Question: Ok so i have searched through probably 50 or so threads here on SO and cant find a solution yet. i have a navigation bar that is 1000px wide by 47px tall. i have a logo that is 135px tall and 167px wide. i want this image to sit dead center on the menu and extend above it. the image has the angled design i want to connect to the edges of the menu on either side. here is a mockup of what i would like for it to look like vs how it looks now.

My CSS:
'''
.masthead {
height: 70px;
background-image: url(../img/rmr-masthead.png);
background-repeat: no-repeat;
background-position: center center;
}
/* == Nav Menu == */
.ribbon {
width: 1000px;
max-height: 47px;
position: absolute;
text-align: center;
font-size: 17px!important;
background: #bd7d4c;
background: -webkit-gradient(linear, left top, left bottom, from(#bd7d4c), to(#7a4520));
background: -webkit-linear-gradient(top, #bd7d4c, #7a4520);
background: -moz-linear-gradient(top, #bd7d4c, #7a4520);
background: -ms-linear-gradient(top, #bd7d4c, #7a4520);
background: -o-linear-gradient(top, #bd7d4c, #7a4520);
background-image: -ms-linear-gradient(top, #bd7d4c 0%, #7a4520 100%);
-webkit-box-shadow:0 1px 4px rgba(0, 0, 0, 0.3), 0 0 40px rgba(0, 0, 0, 0.1) inset;
-moz-box-shadow:0 1px 4px rgba(0, 0, 0, 0.3), 0 0 40px rgba(0, 0, 0, 0.1) inset;
box-shadow:0 1px 4px rgba(0, 0, 0, 0.3), 0 0 40px rgba(0, 0, 0, 0.1) inset;
}
.ribbon:before, .ribbon:after {
content:'';
position: absolute;
display: block;
bottom: -1em;
border: 1.5em solid #754a15;
z-index: -1;
}
.ribbon:before {
left: -2em;
border-right-width: 1.5em;
border-left-color: transparent;
-webkit-box-shadow: rgba(000, 000, 000, 0.4) 1px 1px 1px;
-moz-box-shadow: rgba(000, 000, 000, 0.4) 1px 1px 1px;
box-shadow: rgba(000, 000, 000, 0.4) 1px 1px 1px;
}
.ribbon:after {
right: -2em;
border-left-width: 1.5em;
border-right-color: transparent;
-webkit-box-shadow: rgba(000, 000, 000, 0.4) -1px 1px 1px;
-moz-box-shadow: rgba(000, 000, 000, 0.4) -1px 1px 1px;
box-shadow: rgba(000, 000, 000, 0.4) -1px 1px 1px;
}
.ribbon .ribbon-content:before, .ribbon .ribbon-content:after {
border-color: #66320f transparent transparent transparent;
position: absolute;
display: block;
border-style: solid;
bottom: -1em;
content:'';
}
.ribbon .ribbon-content:before {
left: 0;
border-width: 1em 0 0 1em;
}
.ribbon .ribbon-content:after {
right: 0;
border-width: 1em 1em 0 0;
}
.nav {
list-style-type:none;
margin:0;
padding:0;
margin-left: auto;
margin-right: auto;
width: 901px;
height: 0;
}
.nav li {
display:block;
float: left;
}
.nav li a {
display:block;
position: relative;
z-index: 1;
padding-top: 13px;
padding-bottom: 12px;
margin-left: 1px;
width: 120px;
font-size: 16px;
color: #f5f5f5;
text-shadow: #493724 0 -1px 0;
text-decoration: none;
border-right: 1px solid #6b3700;
-webkit-box-shadow: 1px 0px 0px 0px rgba(212, 154, 91, 0.49);
-moz-box-shadow: 1px 0px 0px 0px rgba(212, 154, 91, 0.49);
box-shadow: 1px 0px 0px 0px rgba(212, 154, 91, 0.49);
}
.nav li:first-child {
border-left: 1px solid #6b3700;
-webkit-box-shadow: inset 1px 0px 0px 0px rgba(212, 154, 91, 0.49);
-moz-box-shadow: inset 1px 0px 0px 0px rgba(212, 154, 91, 0.49);
box-shadow: inset 1px 0px 0px 0px rgba(212, 154, 91, 0.49);
}
.nav li a:before {
width: 100%;
height: 100%;
display: block;
position: absolute;
top: 0;
left: 0;
z-index: -1;
opacity: 0;
background: #c3885b;
/* Old browsers */
background: -moz-linear-gradient(top, #c3885b 0%, #905226 100%);
/* FF3.6+ */
background: -webkit-gradient(linear, left top, left bottom, color-stop(0%, #c3885b), color-stop(100%, #905226));
/* Chrome,Safari4+ */
background: -webkit-linear-gradient(top, #c3885b 0%, #905226 100%);
/* Chrome10+,Safari5.1+ */
background: -o-linear-gradient(top, #c3885b 0%, #905226 100%);
/* Opera 11.10+ */
background: -ms-linear-gradient(top, #c3885b 0%, #905226 100%);
/* IE10+ */
background: linear-gradient(to bottom, #c3885b 0%, #905226 100%);
/* W3C */
filter: progid:DXImageTransform.Microsoft.gradient(startColorstr='#c3885b', endColorstr='#905226', GradientType=0);
/* IE6-9 */
-webkit-transition: all 250ms linear;
/* before hack */
content:".";
text-indent: -99999px;
}
.nav li a:hover:before {
opacity: 1;
}
.ribbon img {
position: relative;
margin-top: -100px;
background-color: whitesmoke;
float: left;
padding: 0;
margin: 0;
width: 167px;
height: 117px;
vertical-align:bottom;
display: inline-block;
}
'''
My HTML
'''
<div class="masthead">
</div>
<div class="ribbon">
<ul class="nav">
<li><span class="navhover"></span><a href="index">Home</a>
</li>
<li><span class="navhover"></span><a href="about">About Us</a>
</li>
<li><span class="navhover"></span><a href="about">About Bison</a>
</li>
</ul>
<img src="./img/logo-nav.png">
<ul class="nav">
<li><span class="navhover"></span><a href="recipies">Recipies</a>
</li>
<li><span class="navhover"></span><a href="products">Products</a>
</li>
<li><span class="navhover"></span><a href="contact">Contact Us</a>
</li>
</ul>
</div>
'''
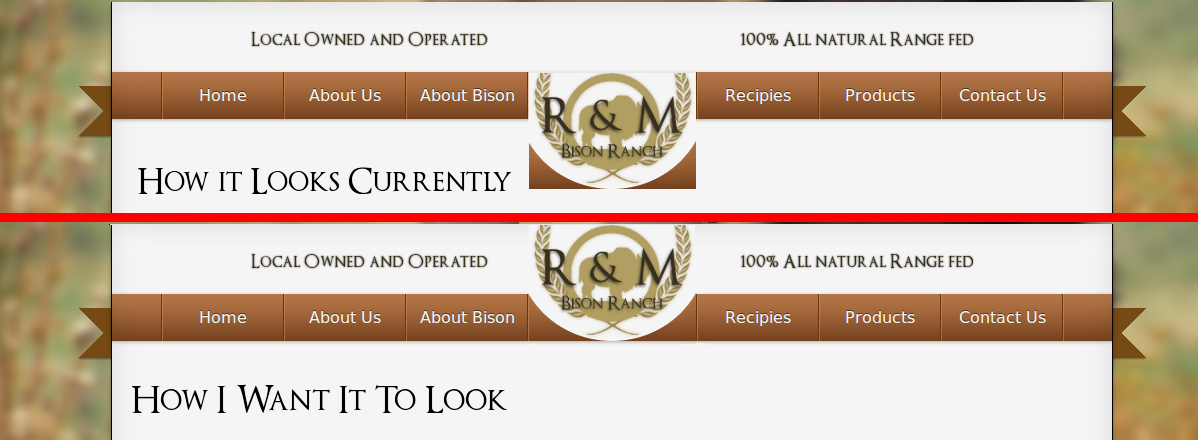
Answer: 'margin: 0;' in your css '.ribbon img' cancel 'margin-top: -100px;' above. So simply remove 'margin: 0;' like this:
'''
.ribbon img {
position: relative;
margin-top: -100px;
background-color: whitesmoke;
float: left;
padding: 0;
width: 167px;
height: 117px;
vertical-align:bottom;
display: inline-block;
}
'''